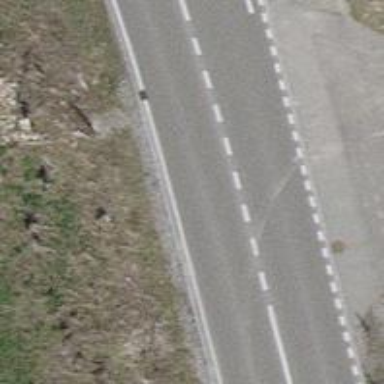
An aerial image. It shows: Secondary road with asphalt surface.